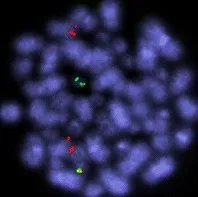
Results of molecular cytogenetic analysis. And array CGH. Showing trisomies of chromosomes X, 4, 14, 17 and 21. And submicroscopic aberrations: deletion of chromosome 20 and amplification of chromosome 22.
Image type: pathology (fish)